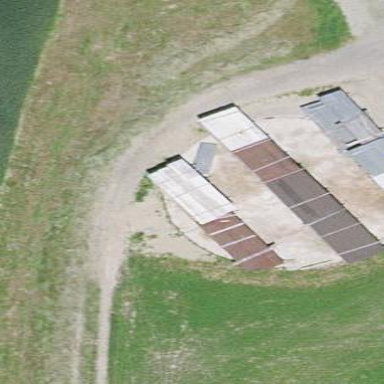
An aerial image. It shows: Silo.